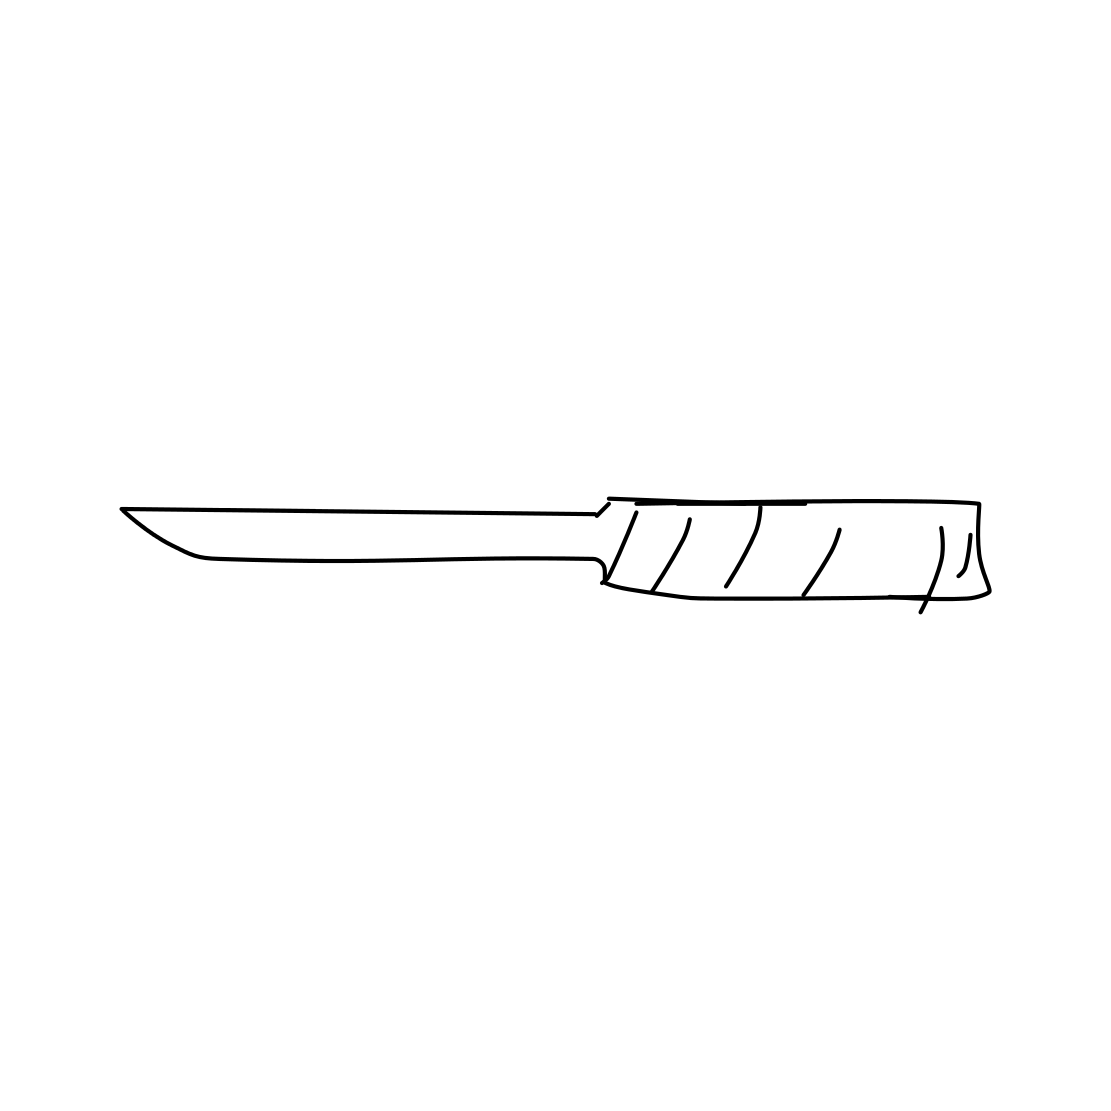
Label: knife